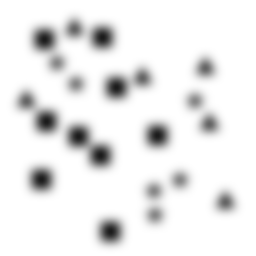
Squares: 9
Triangles: 6
Stars: 6
Total shapes: 21